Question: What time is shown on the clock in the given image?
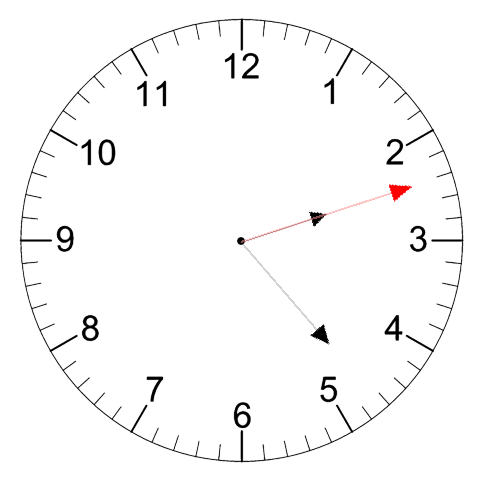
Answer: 02:23:12